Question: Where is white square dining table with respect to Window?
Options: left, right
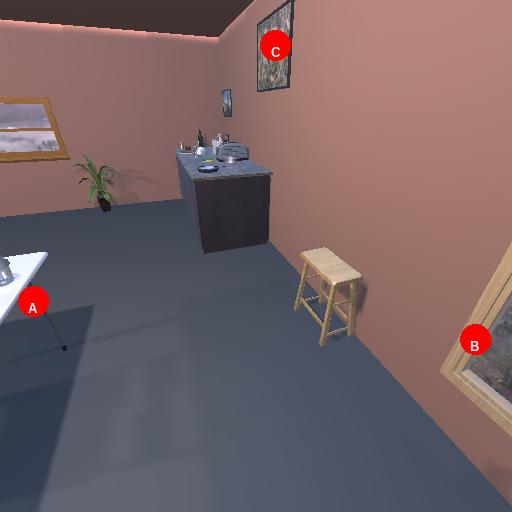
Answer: left